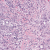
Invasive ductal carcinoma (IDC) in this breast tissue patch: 1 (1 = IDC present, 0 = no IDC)